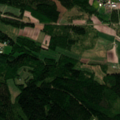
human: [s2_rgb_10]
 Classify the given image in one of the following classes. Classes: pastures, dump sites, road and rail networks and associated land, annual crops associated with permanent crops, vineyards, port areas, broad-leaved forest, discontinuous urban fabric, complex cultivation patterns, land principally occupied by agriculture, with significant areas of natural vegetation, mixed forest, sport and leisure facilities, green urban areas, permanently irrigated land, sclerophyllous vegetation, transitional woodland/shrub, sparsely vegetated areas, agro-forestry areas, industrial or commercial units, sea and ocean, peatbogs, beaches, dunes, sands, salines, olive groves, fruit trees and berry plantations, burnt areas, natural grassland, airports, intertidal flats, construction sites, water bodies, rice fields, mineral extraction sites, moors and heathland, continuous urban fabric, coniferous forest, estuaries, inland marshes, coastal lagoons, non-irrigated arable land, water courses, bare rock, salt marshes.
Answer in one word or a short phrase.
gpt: land principally occupied by agriculture, with significant areas of natural vegetation, coniferous forest, mixed forest, transitional woodland/shrub